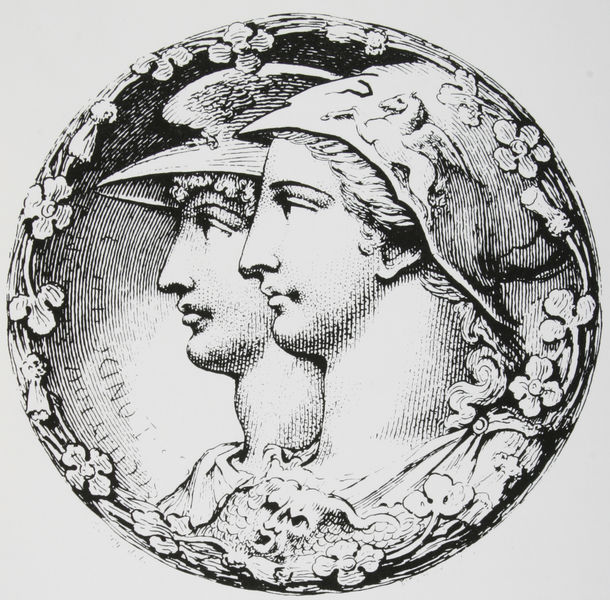
Titel: Köpfe von Minerva und mErkur für eine neue Medaille der "Society of Arts"
Künstler: James Barry
Standort: (Seriendruck)
Schlagwörter: flügel, kopf, mann, frauen, blumen, frau, haar, hut, hüte, köpfe, mund, männer, nase, profil, schwarz, weiss, zeichnung, blüten, ornament, gesichter, kappen, profile, augen, blicke, gesicht, rahmen, hals, portrait, porträt, haare, paar, girlande, kinn, lippen, locken, ohren, kreis, pferd, rund, runf, tondo, ranken, kopfbedeckung, schrift, seitlich, zwei, graphik, schriftzug, münder, nasen, doppelbildnis, medaillon, druck, schwarz-weiß, schraffur, schraffuren, stich, text, buchstaben, helm, hälse, dämon, kranz, mythologie, rom, ranke, verziert, römer, helme, antik, götter, teufel, mythologisch, musen, blumenkranz, blumenranke, apoll, hermes, brüder, merkur, amor, flügelhelm, klassik, pegasus, münze, verziehrung, widder, junge männer, junge ,änner, #köpfe, helkm, h+te, römische münze